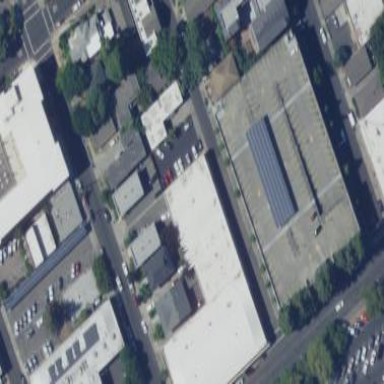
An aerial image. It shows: Building that houses furniture shop.